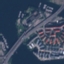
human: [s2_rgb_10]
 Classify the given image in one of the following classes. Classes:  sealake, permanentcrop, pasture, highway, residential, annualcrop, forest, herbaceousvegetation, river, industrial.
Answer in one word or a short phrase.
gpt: Highway